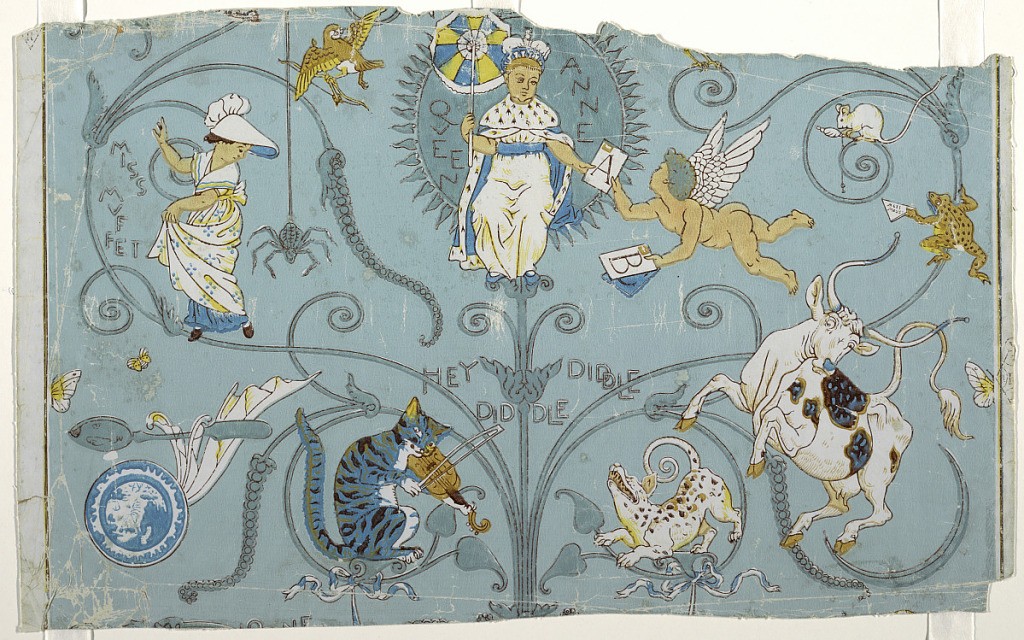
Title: Nursery Rhymes
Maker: Walter Crane, English, 1845–1915
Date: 1876
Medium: Machine-printed paper
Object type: Sidewall
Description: The second children's wallpaper designed by Walter Crane. Nursery rhymes depicting Queen Anne seated in a swing receiving "ABC's" from Cupid. Miss Muffet and the spider, the plate and the spoon, Hey Diddle Diddle, the cat and the fiddle, the cow jumps over the moon while the little dog laughs. Miss Mouse being presented with a billet doux (sweet note) by Mr. Frog. The repeat is incomplete.